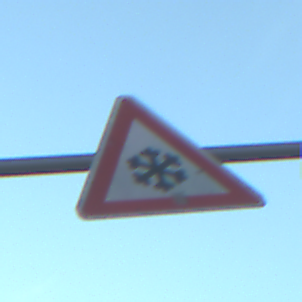
Verkehrszeichen: SchneeOderEisglaette
Umgebung: Outdoor, Nature
Tageszeit: MorningAfternoon
Wetter: Clear
Licht: Natural
Jahreszeit: NotSpecified
Kontrast: HighContrast